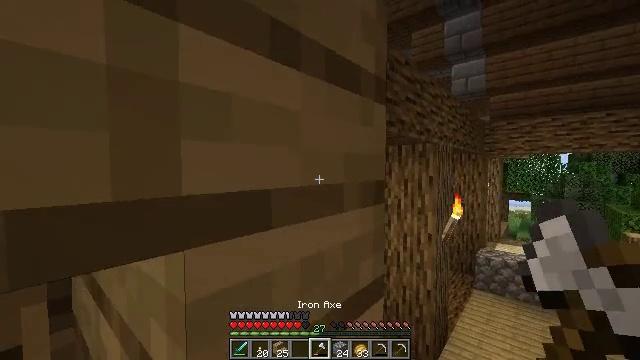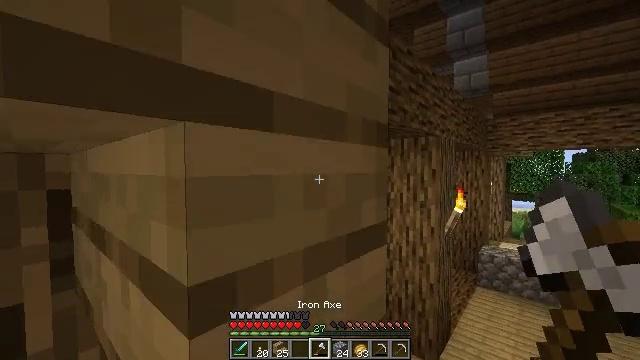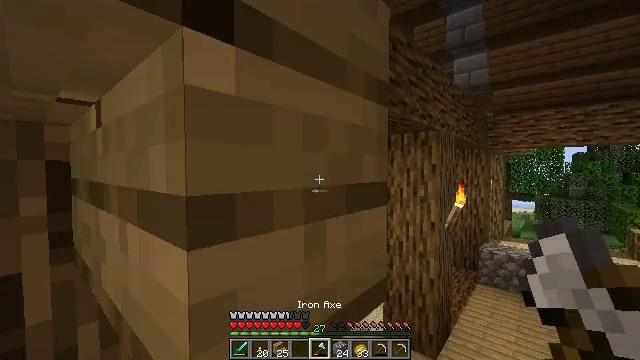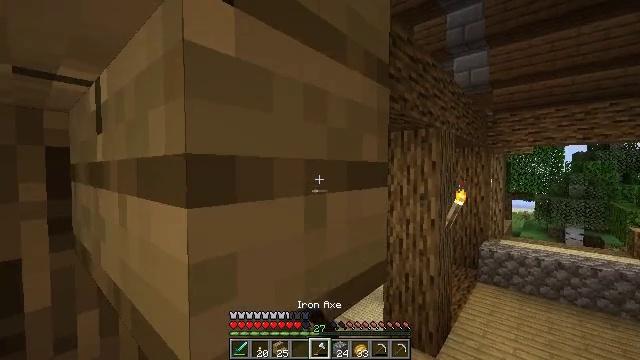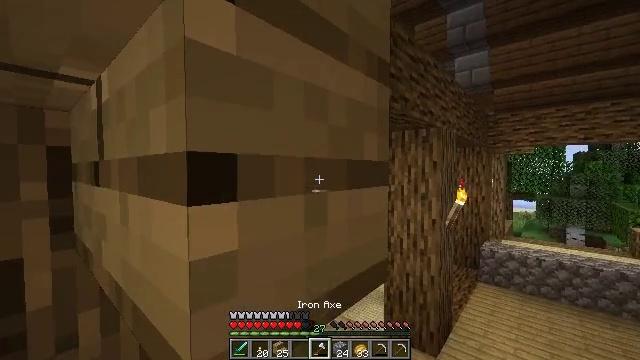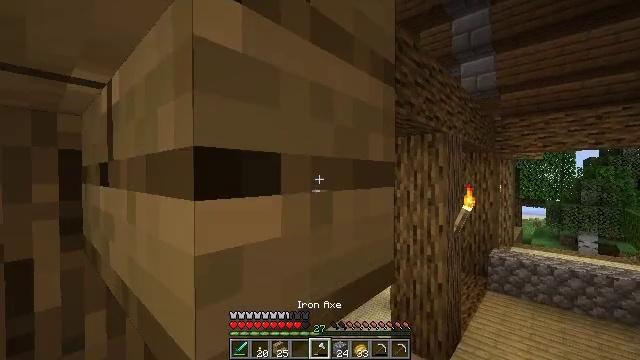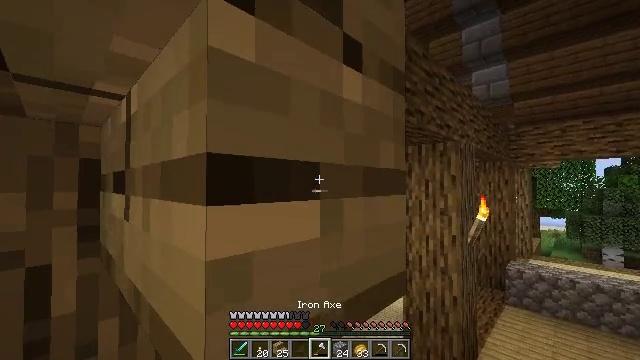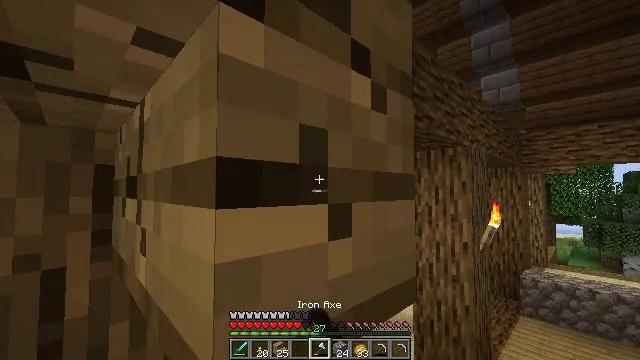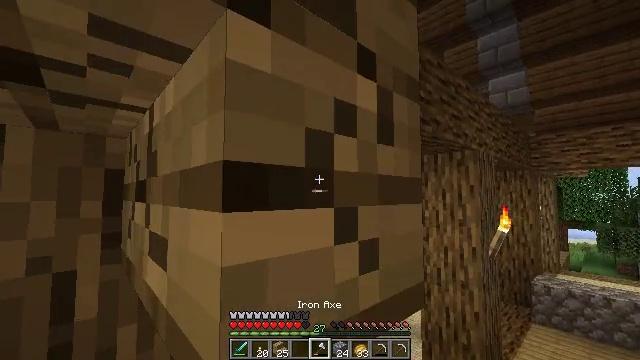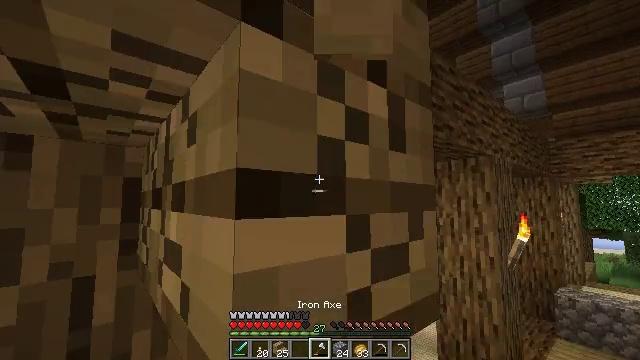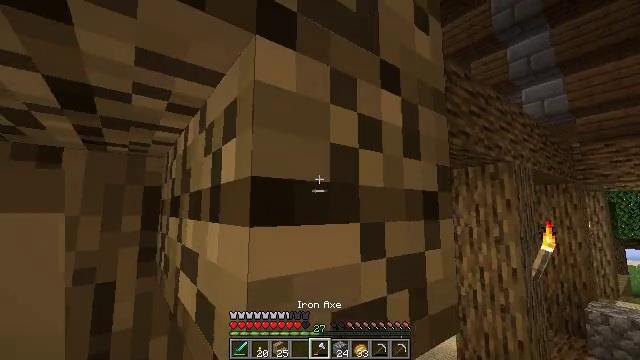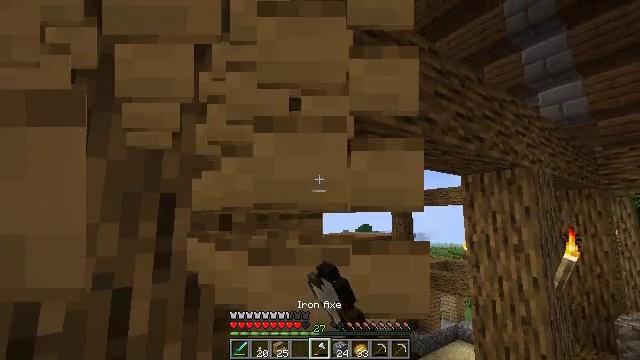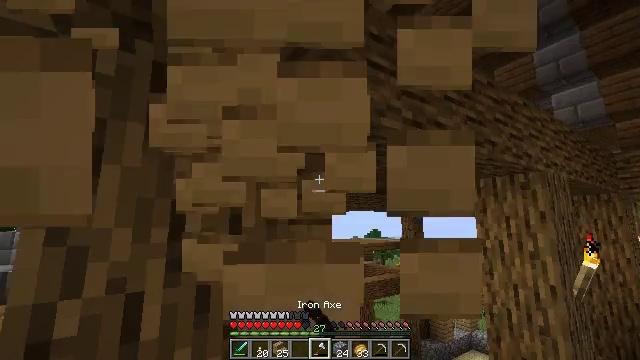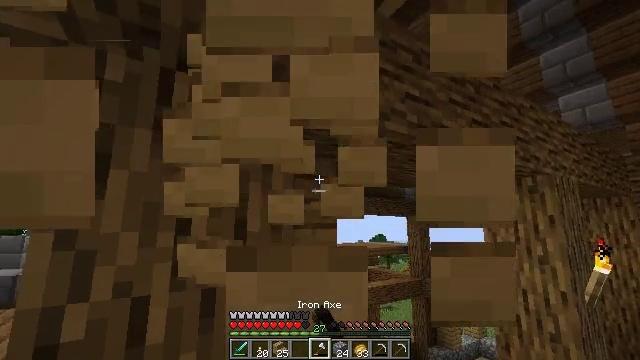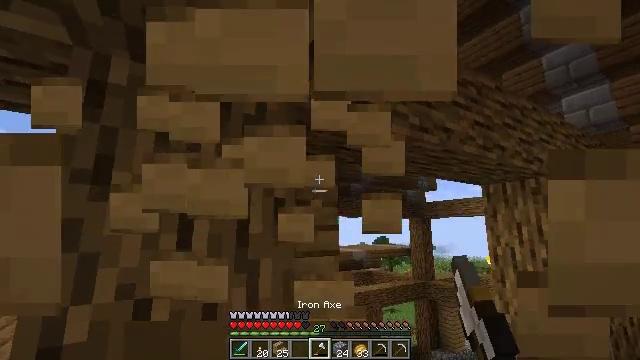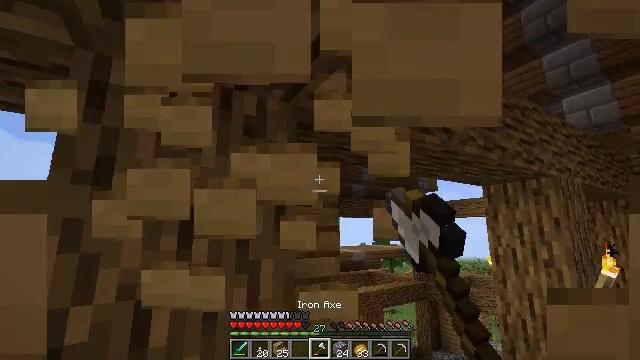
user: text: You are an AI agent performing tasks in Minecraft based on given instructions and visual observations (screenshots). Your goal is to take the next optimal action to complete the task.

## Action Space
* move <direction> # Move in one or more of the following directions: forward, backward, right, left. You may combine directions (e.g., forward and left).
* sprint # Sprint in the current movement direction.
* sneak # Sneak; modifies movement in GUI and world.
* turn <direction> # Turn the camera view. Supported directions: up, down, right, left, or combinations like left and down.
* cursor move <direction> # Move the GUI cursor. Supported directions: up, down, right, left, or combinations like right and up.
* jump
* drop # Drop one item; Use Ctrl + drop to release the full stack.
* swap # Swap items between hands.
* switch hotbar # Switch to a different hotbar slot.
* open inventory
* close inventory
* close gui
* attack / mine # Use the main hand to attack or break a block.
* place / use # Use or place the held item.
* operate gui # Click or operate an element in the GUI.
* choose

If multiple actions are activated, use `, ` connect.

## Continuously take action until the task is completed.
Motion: motion action
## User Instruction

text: Break the oak stairs.
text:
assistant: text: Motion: sneak
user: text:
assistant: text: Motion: sneak, attack / mine
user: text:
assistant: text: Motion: sneak, attack / mine
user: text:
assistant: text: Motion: sneak, attack / mine
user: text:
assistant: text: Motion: sneak, turn left and up, attack / mine
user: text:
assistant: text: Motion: sneak, turn left and up, attack / mine
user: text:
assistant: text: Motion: sneak, turn left and up, attack / mine
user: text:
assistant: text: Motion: sneak, turn left, attack / mine
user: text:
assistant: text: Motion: sneak, turn left and up, attack / mine
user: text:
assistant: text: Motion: sneak, turn left and up, attack / mine
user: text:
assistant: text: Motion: sneak, turn left and up, attack / mine
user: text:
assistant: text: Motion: sneak, turn left and up, attack / mine
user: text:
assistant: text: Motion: sneak, turn left, attack / mine
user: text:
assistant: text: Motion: sneak, attack / mine
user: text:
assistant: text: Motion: sneak, attack / mine
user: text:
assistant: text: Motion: sneak, attack / mine